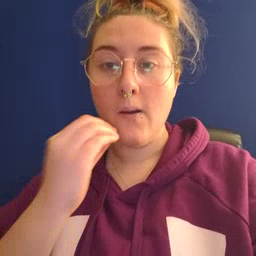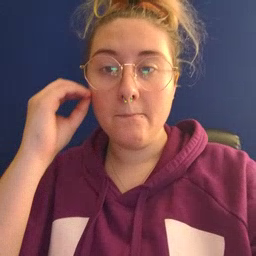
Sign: home